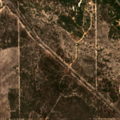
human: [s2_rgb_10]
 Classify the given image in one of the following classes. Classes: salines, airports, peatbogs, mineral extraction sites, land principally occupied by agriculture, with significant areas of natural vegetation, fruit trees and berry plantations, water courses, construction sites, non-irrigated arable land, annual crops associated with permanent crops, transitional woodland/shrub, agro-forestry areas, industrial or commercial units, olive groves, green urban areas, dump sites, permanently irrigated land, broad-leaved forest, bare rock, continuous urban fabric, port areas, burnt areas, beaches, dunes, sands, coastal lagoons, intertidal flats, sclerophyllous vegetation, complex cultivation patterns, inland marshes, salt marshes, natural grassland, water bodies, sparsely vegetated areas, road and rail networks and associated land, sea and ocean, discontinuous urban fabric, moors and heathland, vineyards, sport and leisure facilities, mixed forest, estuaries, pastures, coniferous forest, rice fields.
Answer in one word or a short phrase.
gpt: permanently irrigated land, coniferous forest, transitional woodland/shrub